Question: I have a sheet with some tabs, which in the first one there is the following table:

In the second tab I type the "cliente" and "tipo" fields, and I'd like to get the ID as return.
I'm using the following code:
'''
tipo = ActiveCell.Offset(0, -1).Value
cliente = Range("D5").Value
ActiveCell.Offset(0, -2) = WorksheetFunction.Index(Sheets("Tab 1").[Table1[ID]], WorksheetFunction.Match(cliente & tipo, Sheets("Tab 1").[Table1[CLIENTE]] & Sheets("Tab 1").[Table1[TIPO]], 0))
'''
I don't know exactly what's wrong, but I've tried with a lots of ways, including some examples spliting the code and using Evaluate function as well. But, nothing happens.
How could I do it?
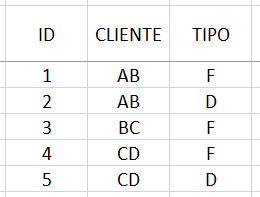
Answer: In general, '=INDEX(MATCH, MATCH)' is not an array formula, but a normal one. However, your case is different - you are not matching rows and columns, but two columns, thus it should be. Array formulas are implented with ++.
If you have your data like this:
<URL>
Then this is the Array Formula in G1:
'''
=INDEX(A1:A6,MATCH(1,(E1=B1:B6)*(F1=C1:C6),0))
'''
And this is how to do it with <URL>:
'''
Public Sub TestMe()
Range("G1").FormulaArray = "=INDEX(A1:A6,MATCH(1,(E1=B1:B6)*(F1=C1:C6),0))"
End Sub
'''
To see how this formula is working, see the calculation of Excel in the Formula>Evaluation tab ('VERGLEICH' is 'MATCH' in German):
<URL>